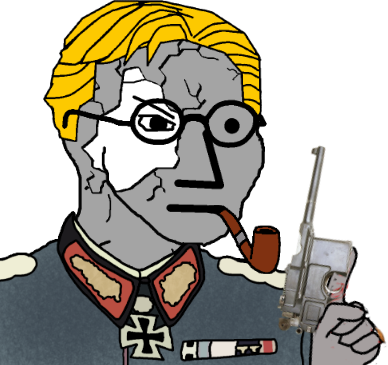
Label: 5_NPC